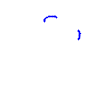
Particle: proton